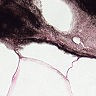
Metastatic tissue present: no